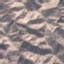
Label: HerbaceousVegetation